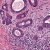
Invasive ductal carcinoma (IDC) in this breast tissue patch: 0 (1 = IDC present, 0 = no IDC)